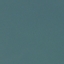
Label: SeaLake